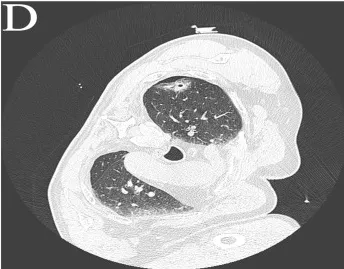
Representative Images in Laser Ablation Process. (D) Representative CT image of the tumor site after laser ablation.
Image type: radiology (ct)